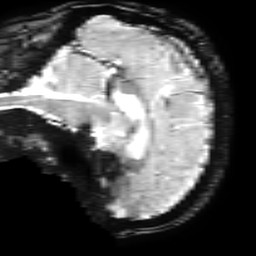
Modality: T2starw
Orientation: sagittal
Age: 22
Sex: male
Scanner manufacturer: ge
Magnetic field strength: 3 T
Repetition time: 0.65 s
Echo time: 0.02 s